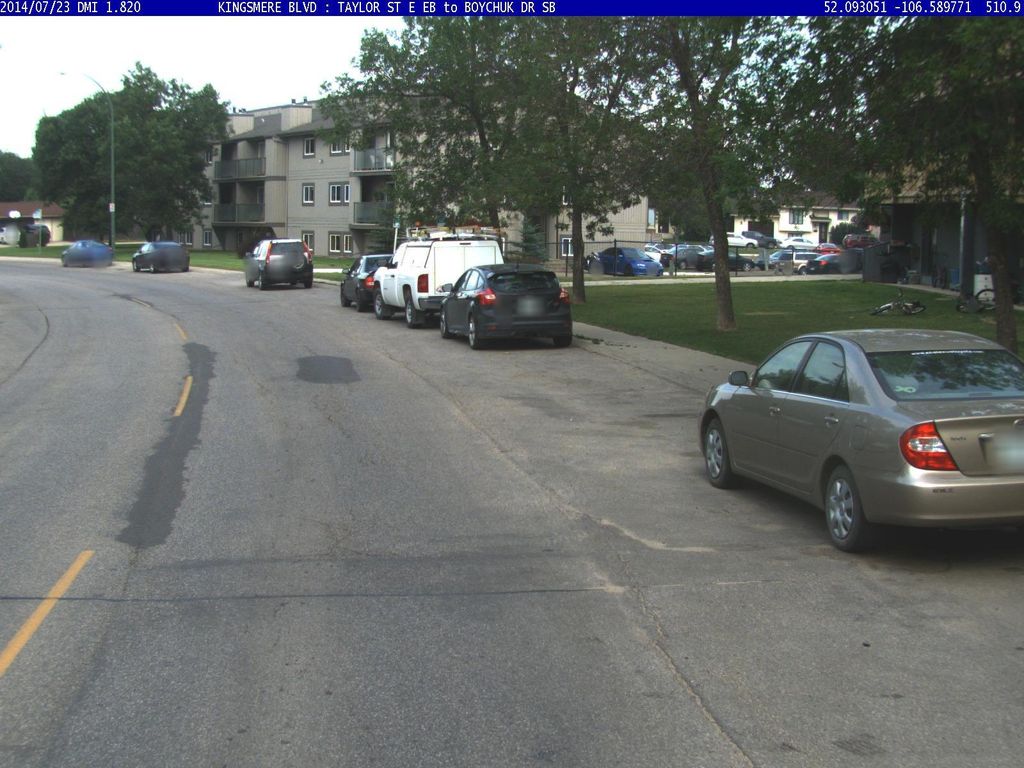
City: saskatoon